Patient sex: M
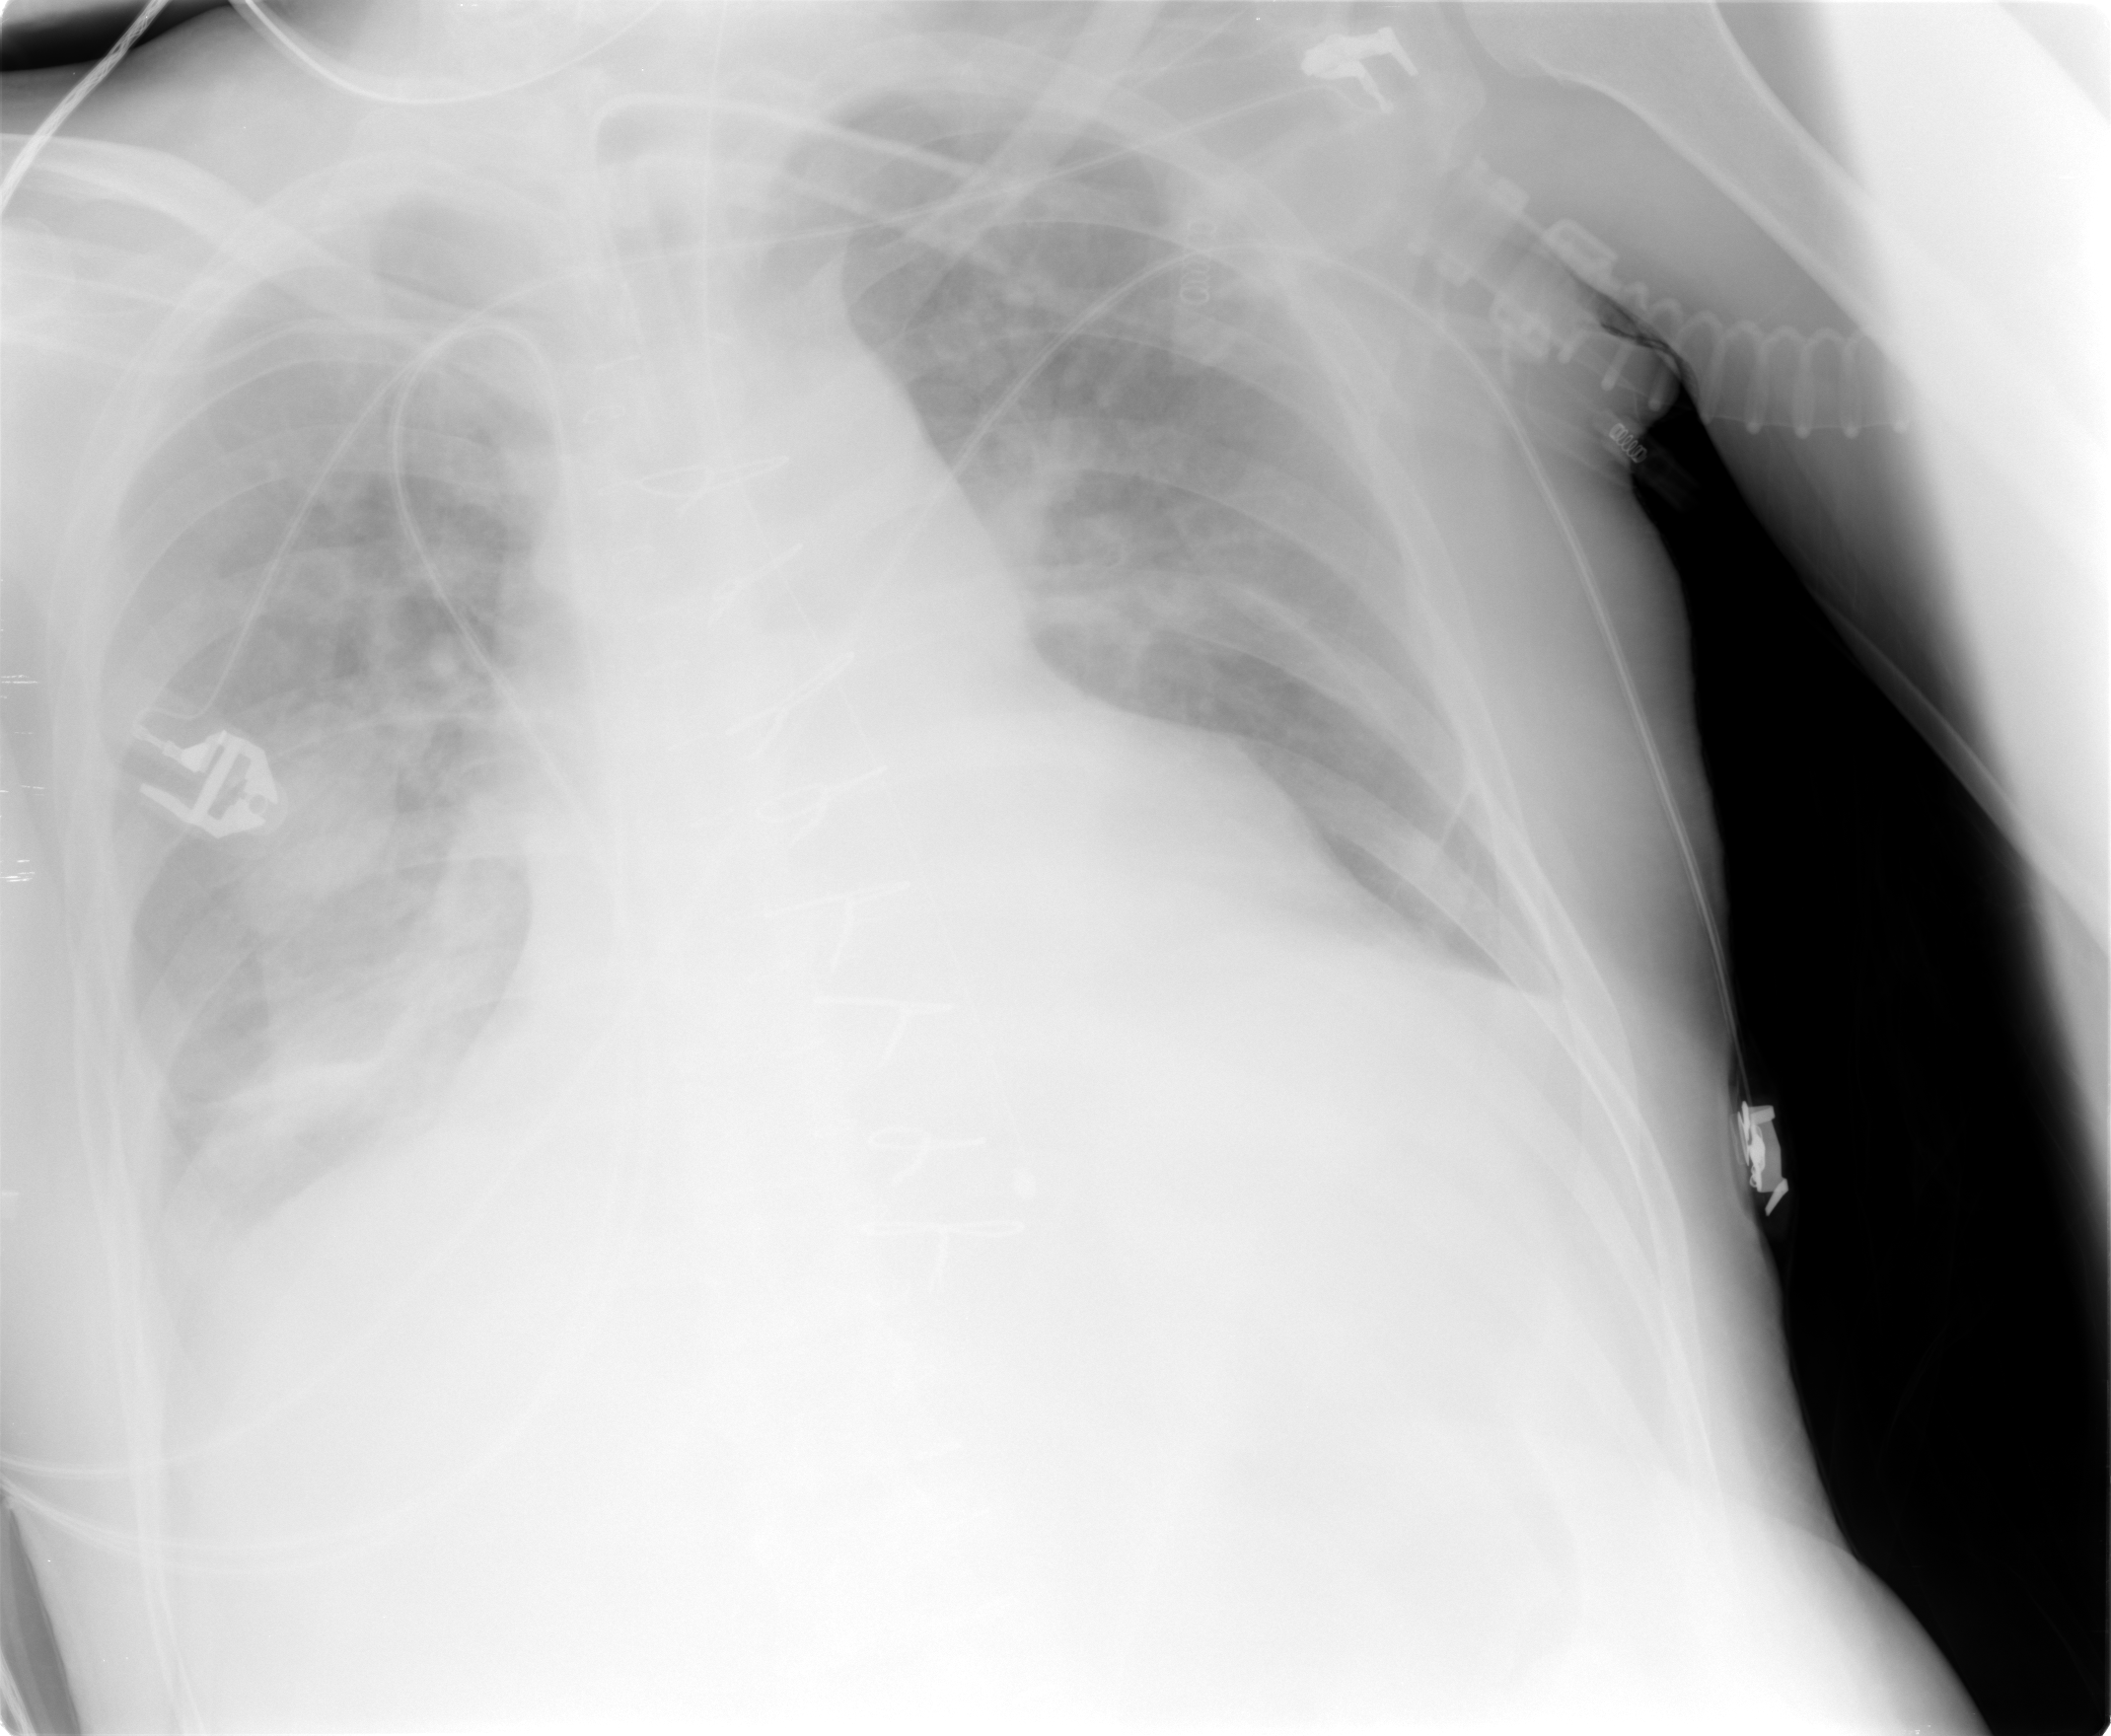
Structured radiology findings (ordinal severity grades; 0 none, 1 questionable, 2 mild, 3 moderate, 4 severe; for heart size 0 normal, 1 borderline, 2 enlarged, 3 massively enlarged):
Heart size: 1
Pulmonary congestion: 2
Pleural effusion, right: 2
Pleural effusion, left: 1
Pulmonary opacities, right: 2
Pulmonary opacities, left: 1
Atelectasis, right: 2
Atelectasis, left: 2